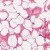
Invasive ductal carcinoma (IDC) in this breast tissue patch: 0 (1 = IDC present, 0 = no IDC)